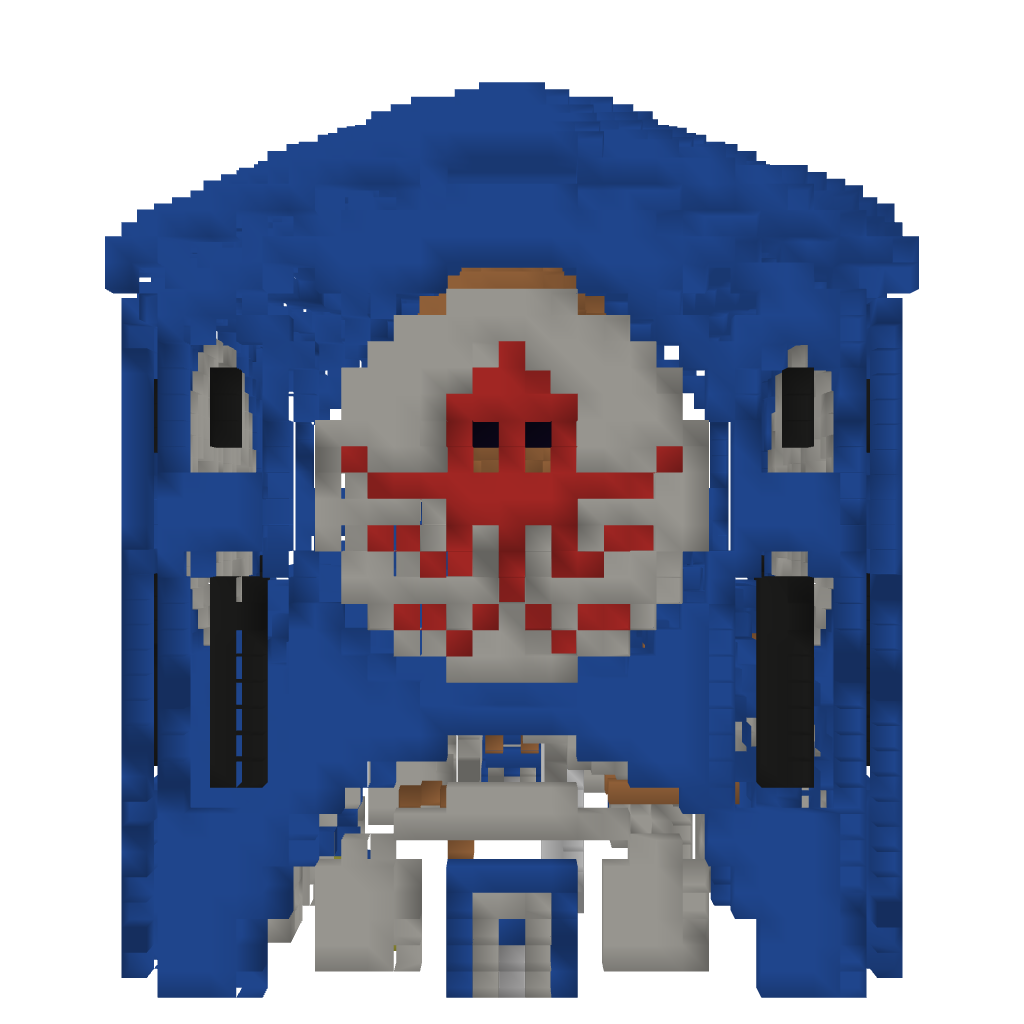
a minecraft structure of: Octopus Temple